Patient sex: F
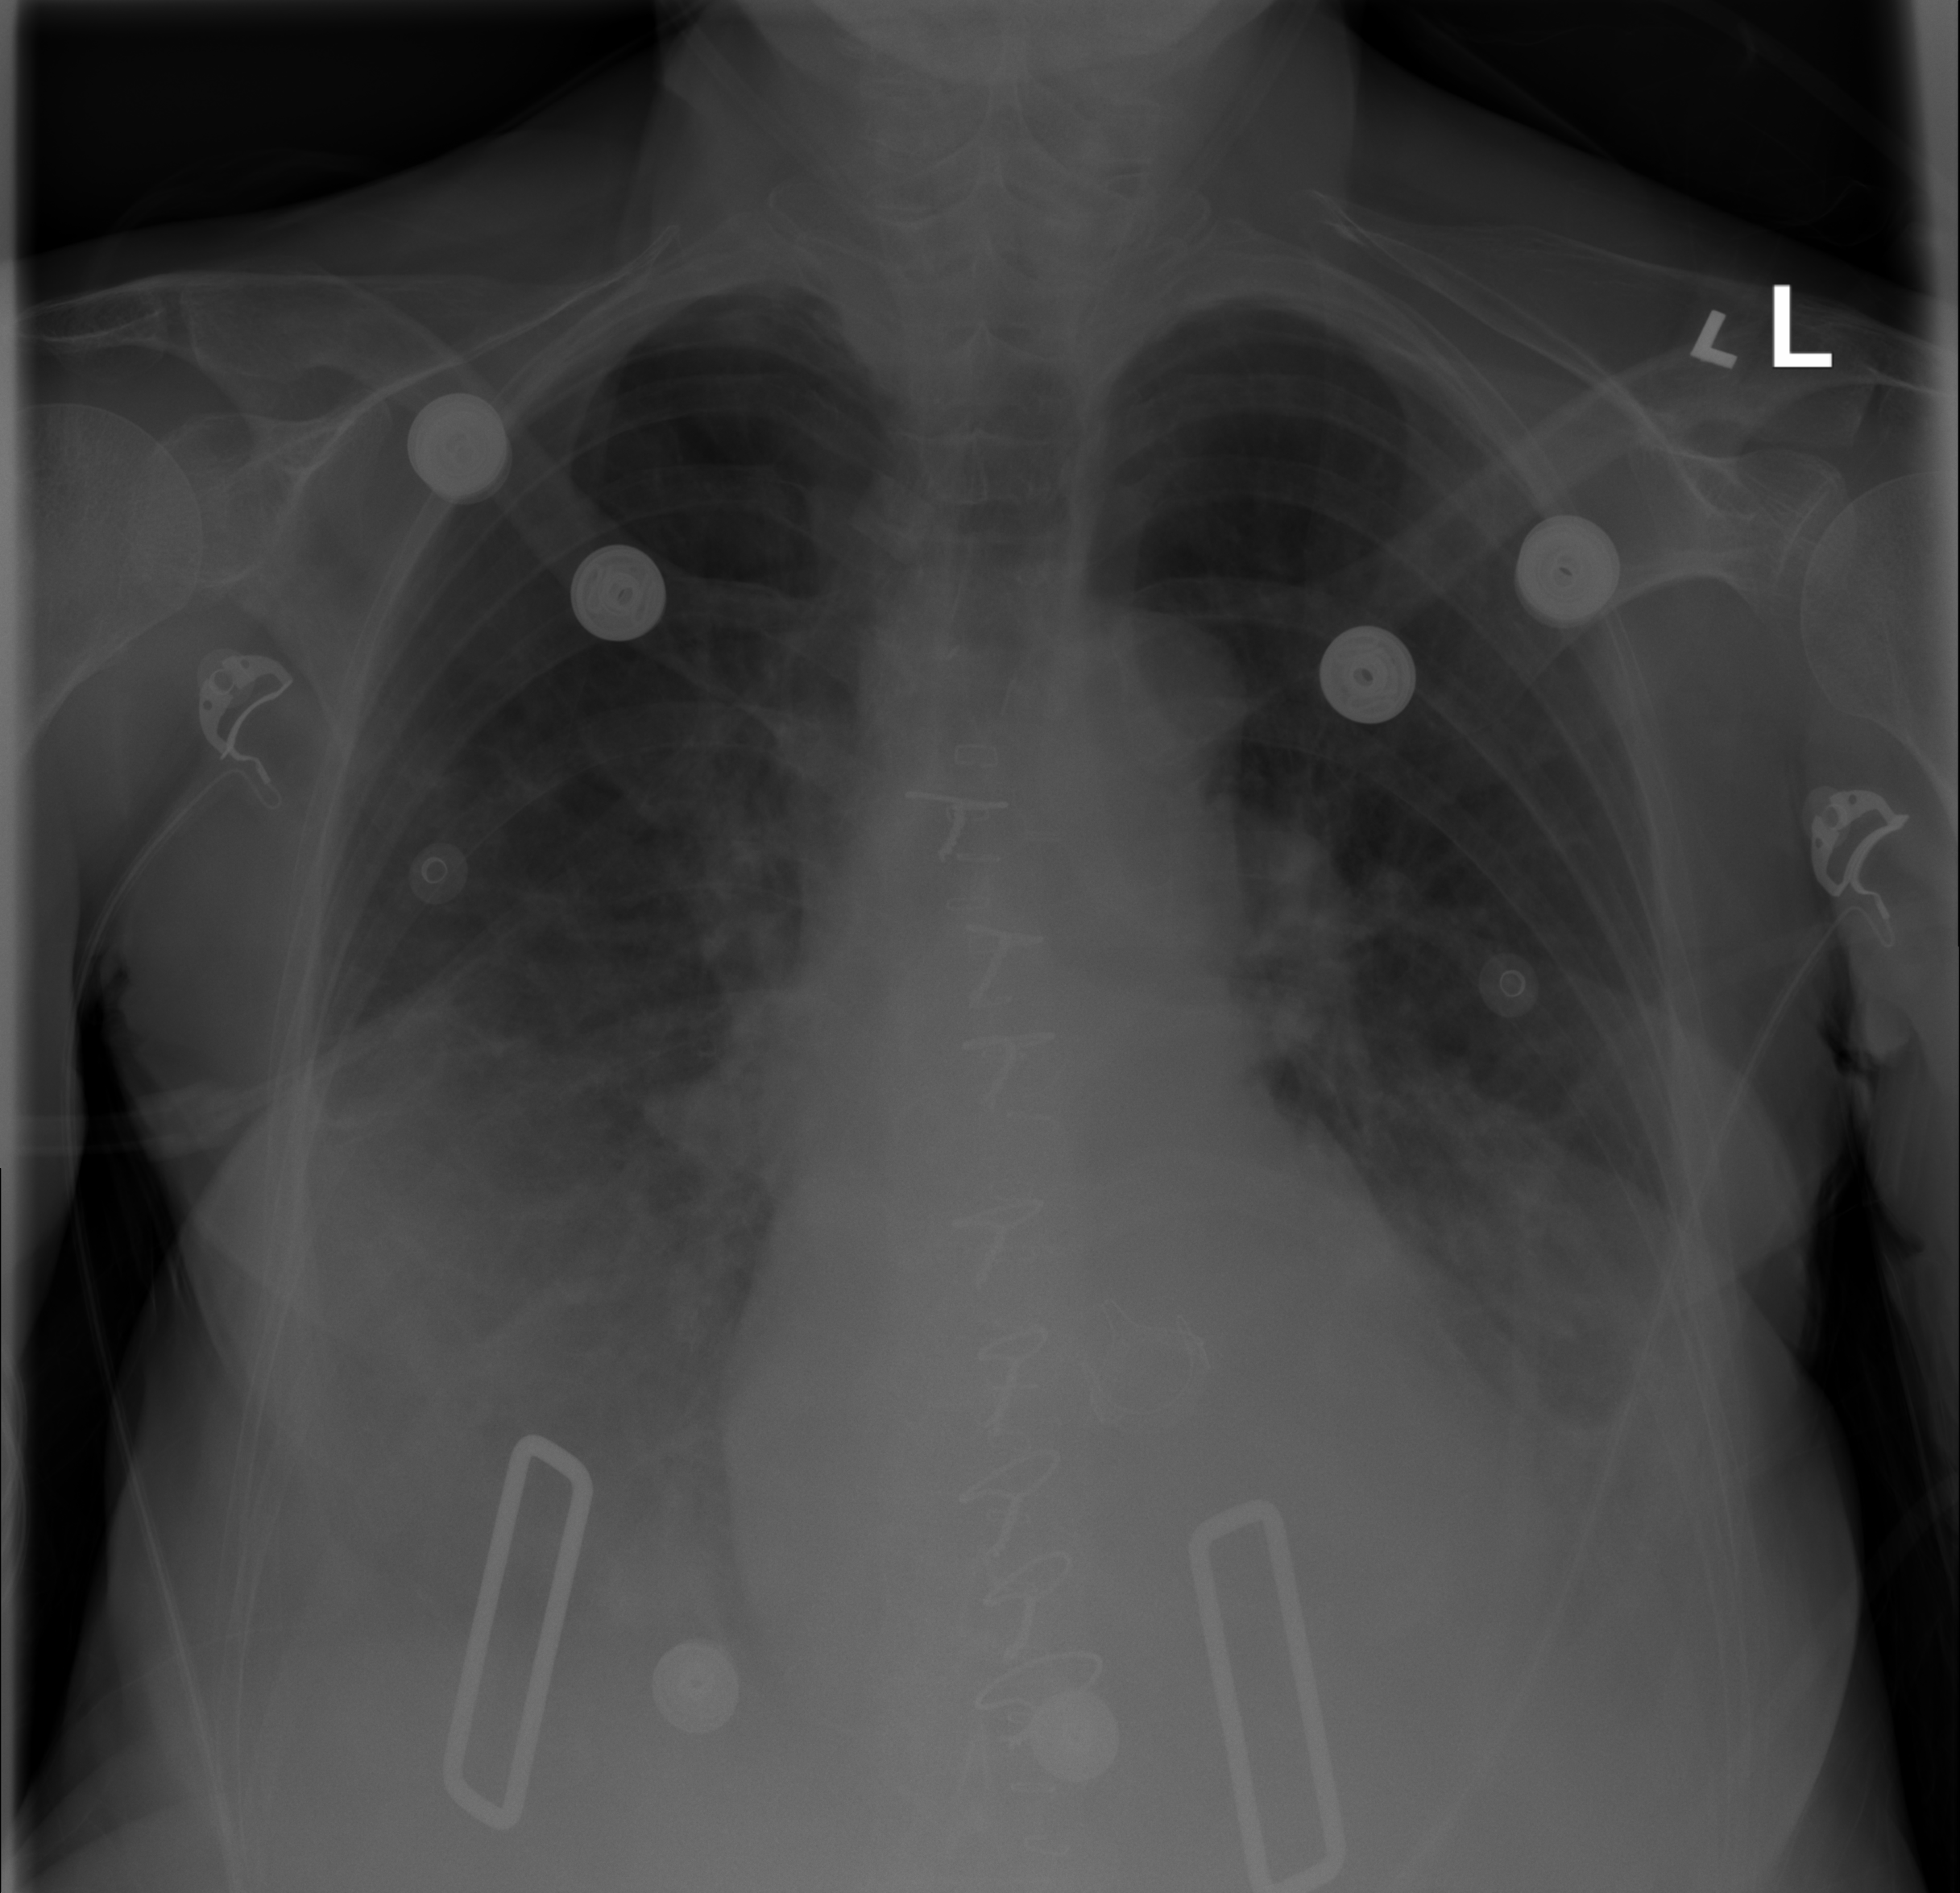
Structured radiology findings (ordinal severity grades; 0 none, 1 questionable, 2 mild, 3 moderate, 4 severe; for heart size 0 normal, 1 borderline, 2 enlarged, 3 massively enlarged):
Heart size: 2
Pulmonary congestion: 2
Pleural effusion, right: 3
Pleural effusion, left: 2
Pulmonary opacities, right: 2
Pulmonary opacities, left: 2
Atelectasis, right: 3
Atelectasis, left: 2